Question: I'm currently working to turn a web app made with a homemade interface library into a standard ExtJS MVC application. Everything works fine except Ajax requests which suffer higher latencies on page startup. Indeed, although the file I call is not really different than before, sometimes I have to wait from 3 to 6 seconds more than before to get the response back.
To reduce the scope of my investigations, I have changed the code to return static data (a simple json string), eliminating the option of a database issue. Moreover, I have noticed that using "Replay XHR" in Google Chrome ("Network" panel) I get the response back almost instantaneously.
I guess it's hard to help on this topic but hope someone has already encountered this kind of issue and could share some advices on where to investigate.
## Observations
- requests sorted by latency (the gap is about 500ms) :
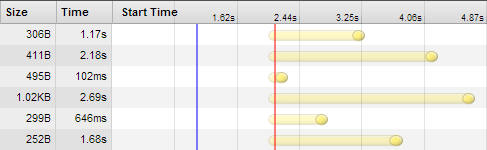
Answer: I have tried loading one store after another. Doing so, I have reduced the load time of all stores to about half a second. I don't know if this problem occurs on every browsers, I will check this one day. Here is the patch (don't forget to remove 'autoLoad:true' to all stores):
'''
// filters stores to load on startup
// store.self.getName() returns "AppName.store.MyStore"
var stores = Ext.StoreManager.filterBy(function (store) {
return Ext.Array.indexOf(
['Store1', 'Store3', 'Store5'],
store.self.getName().split('.').pop()
) !== -1;
});
// loads one store after another
(function () {
var callee = arguments.callee,
store = stores.getAt(0);
store.load({
scope: this,
callback: function () {
stores.remove(store);
if (stores.getCount()) {
callee.call(this);
} else {
// all stores are now loaded
}
}
});
}).call(this);
'''